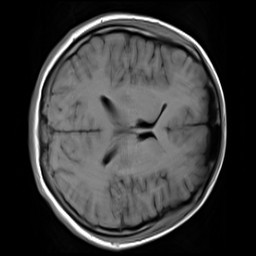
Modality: T1w
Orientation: axial
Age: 19
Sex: female
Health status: healthy
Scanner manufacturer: siemens
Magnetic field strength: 3 T
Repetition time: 4.1 s
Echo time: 0.0085 s